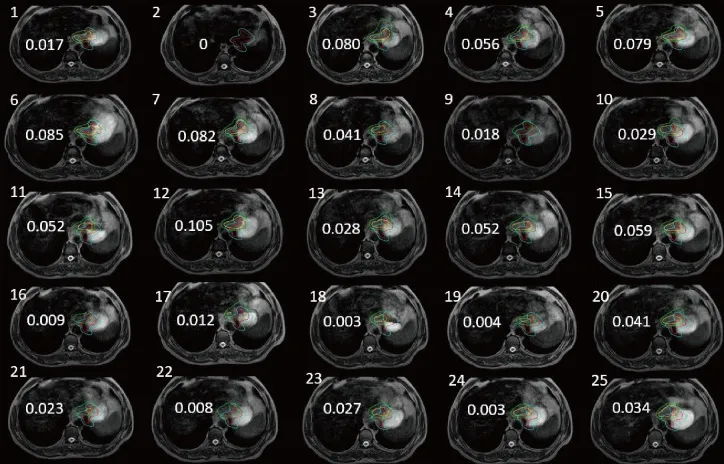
Tumors of the stomach delineation DSC (numerical value on each panel) of real-time MR imaging and simulation CT imaging (the red line delineates the stomach on the simulation images, the blue line delineates the stomach considering 5 mm external expansion from the ICTV, the yellow line delineates the stomach on the daily MRI images, and the green line delineates the stomach considering 5 mm external expansion from the ICTV).
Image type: radiology (mri)